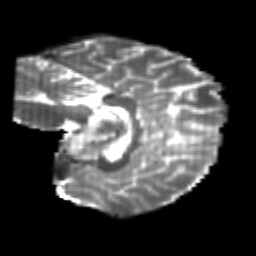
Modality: T2w
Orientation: sagittal
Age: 24
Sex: female
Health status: healthy
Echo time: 0.074 s